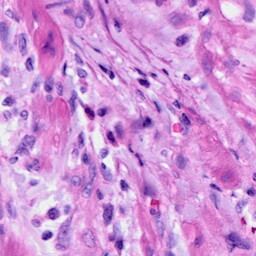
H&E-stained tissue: Ovarian